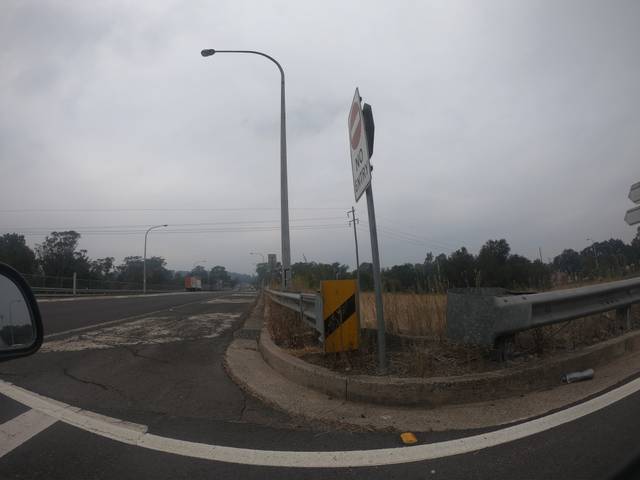
Region: Australia
Coordinates: -34.438, 150.865